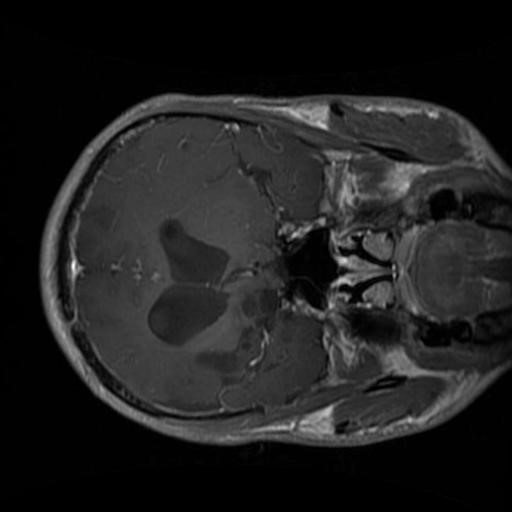
Label: brain_glioma